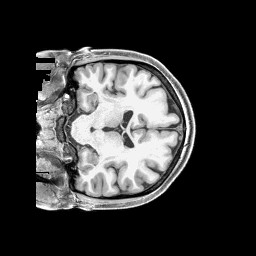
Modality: T1w
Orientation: coronal